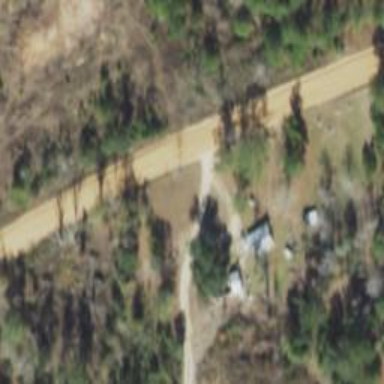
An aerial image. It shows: Driveway.